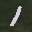
Label: 1